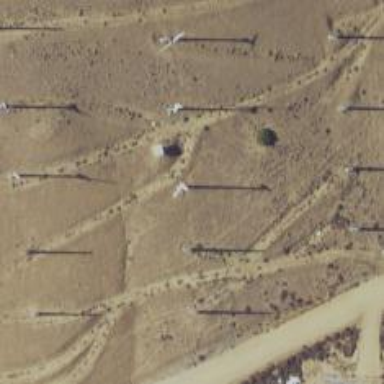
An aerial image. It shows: Wind turbine generating power.